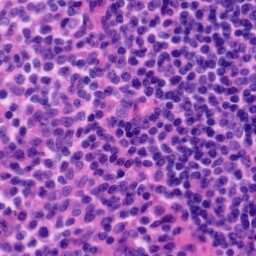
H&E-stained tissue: Tonsil